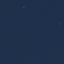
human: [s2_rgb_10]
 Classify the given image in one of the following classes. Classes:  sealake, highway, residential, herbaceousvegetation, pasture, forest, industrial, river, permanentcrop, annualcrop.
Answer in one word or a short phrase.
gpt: SeaLake